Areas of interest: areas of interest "Scenic Spot"
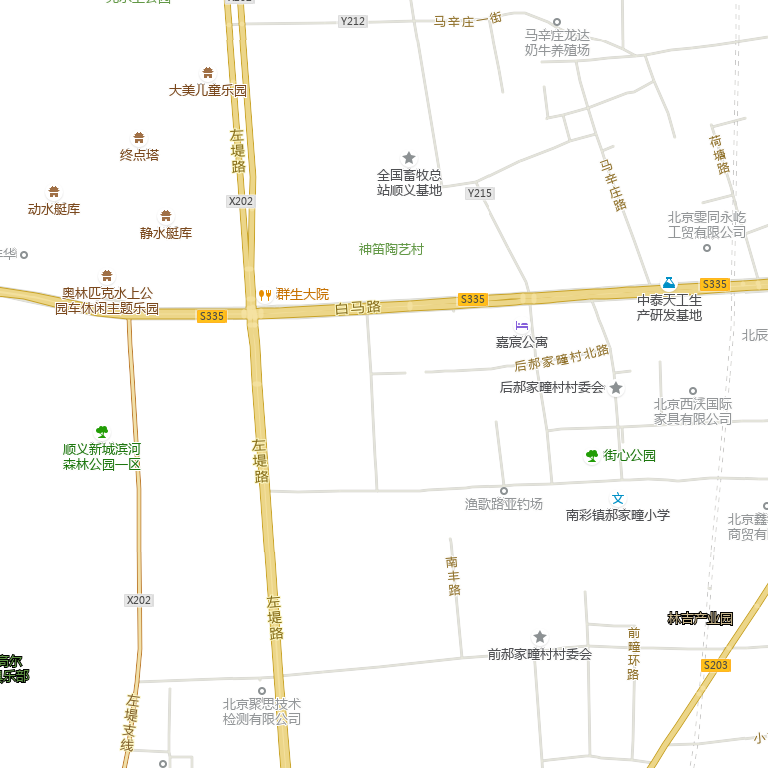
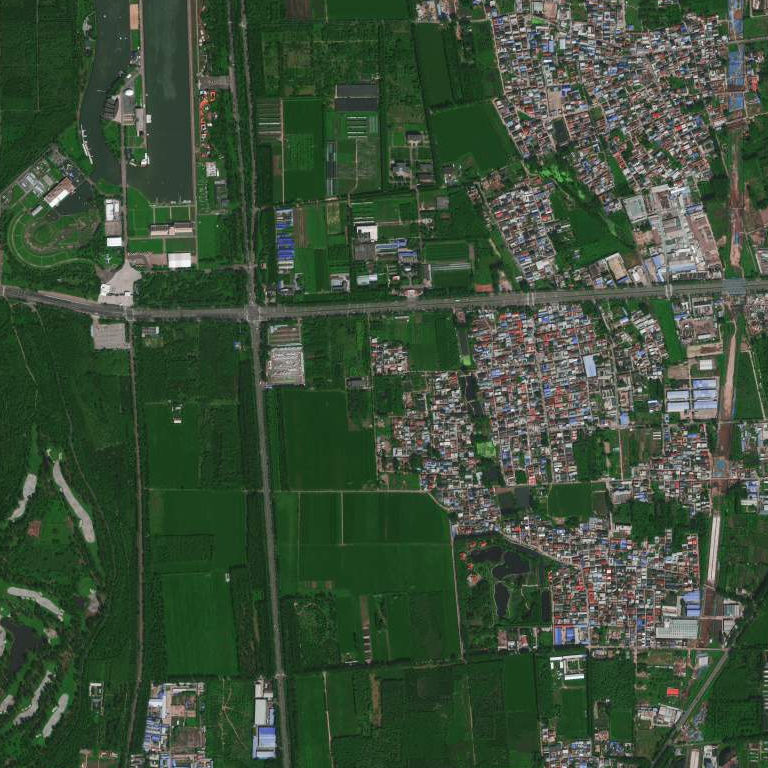